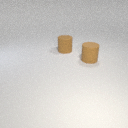
large brown rubber cylinder to the left of large brown rubber cylinder